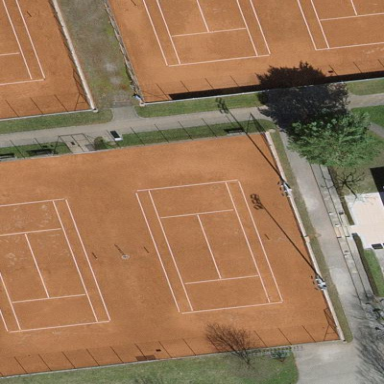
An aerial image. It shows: Tennis court with tartan surface.